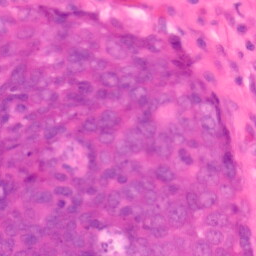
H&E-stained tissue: Colon